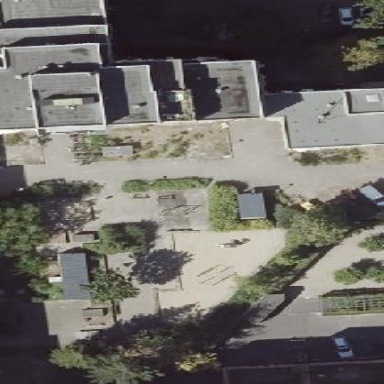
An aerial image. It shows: Playground area for leisure land.